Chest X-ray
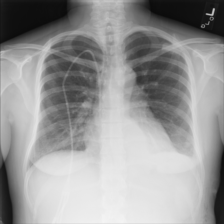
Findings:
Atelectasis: negative
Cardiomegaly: negative
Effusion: positive
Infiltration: negative
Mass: positive
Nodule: positive
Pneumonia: negative
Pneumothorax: negative
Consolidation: negative
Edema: negative
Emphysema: negative
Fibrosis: negative
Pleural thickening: negative
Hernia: negative